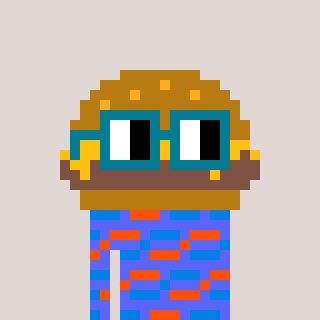
a pixel art character with square dark green glasses, a burger-shaped head and a purple-colored body on a warm background